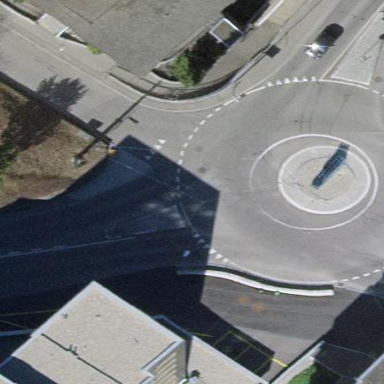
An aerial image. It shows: Asphalt road connected to tertiary road at roundabout. Trolley wires are present on the road.